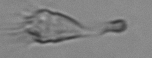
Label: Paratontonia_gracillima